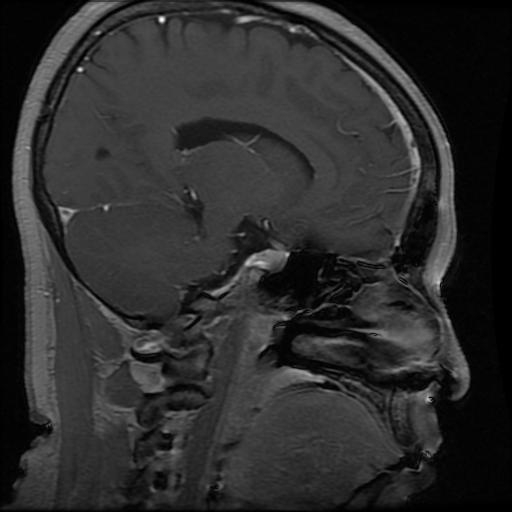
Label: pituitary